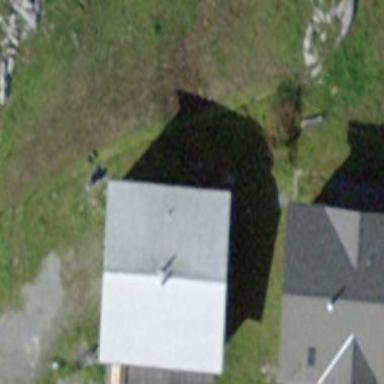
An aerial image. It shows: Detached building with gabled roof.